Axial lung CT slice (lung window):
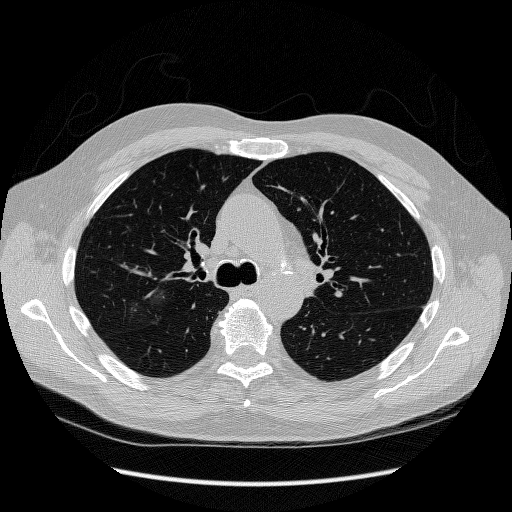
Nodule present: no